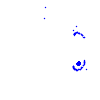
Particle: electron